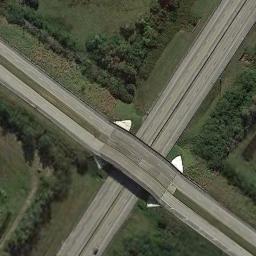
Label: overpass